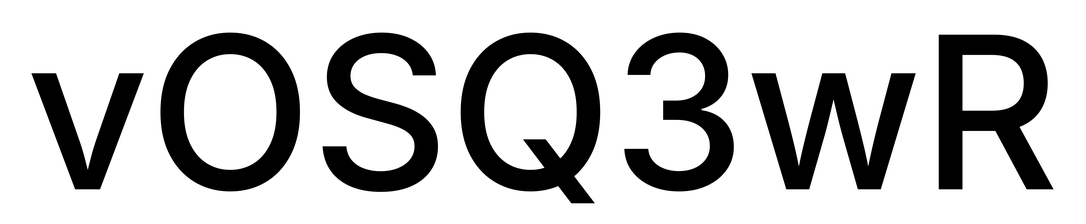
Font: Inter_Medium